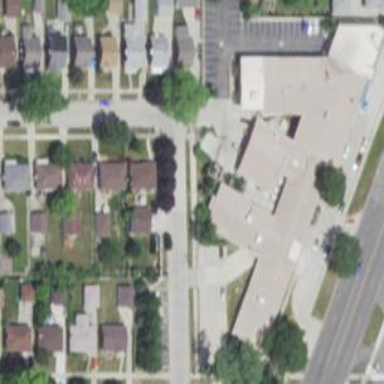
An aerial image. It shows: Nursing home building.